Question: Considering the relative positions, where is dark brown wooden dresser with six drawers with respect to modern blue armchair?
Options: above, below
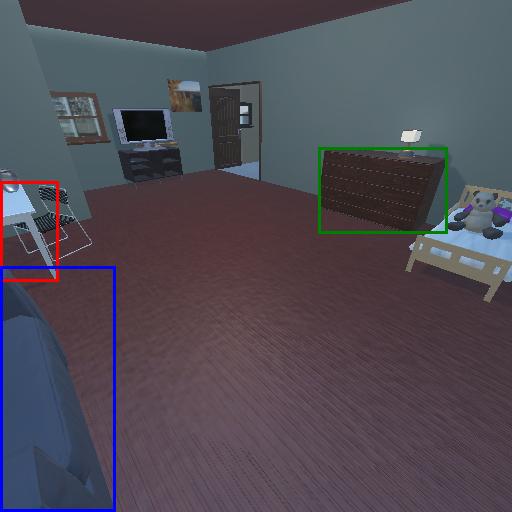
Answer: above